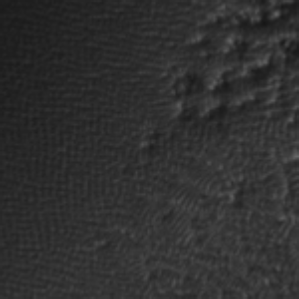
Label: frost